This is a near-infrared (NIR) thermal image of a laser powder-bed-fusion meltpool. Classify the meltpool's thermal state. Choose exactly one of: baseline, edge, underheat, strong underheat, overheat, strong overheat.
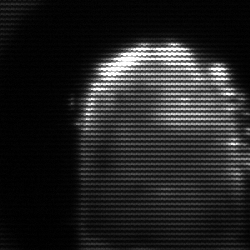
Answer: baseline